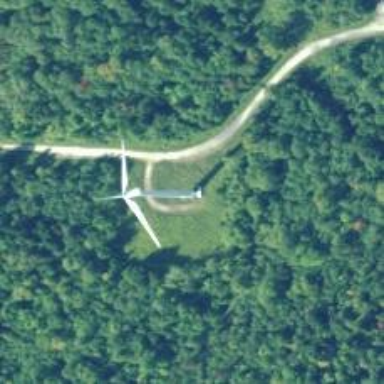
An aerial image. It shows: Wind generator in the form of horizontal axis wind turbine.